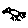
Label: bird